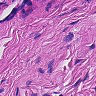
Metastatic tissue present: no